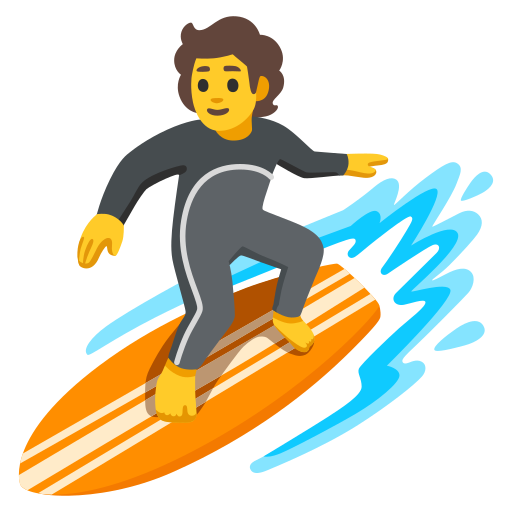
Emoji: 🏄